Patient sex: F
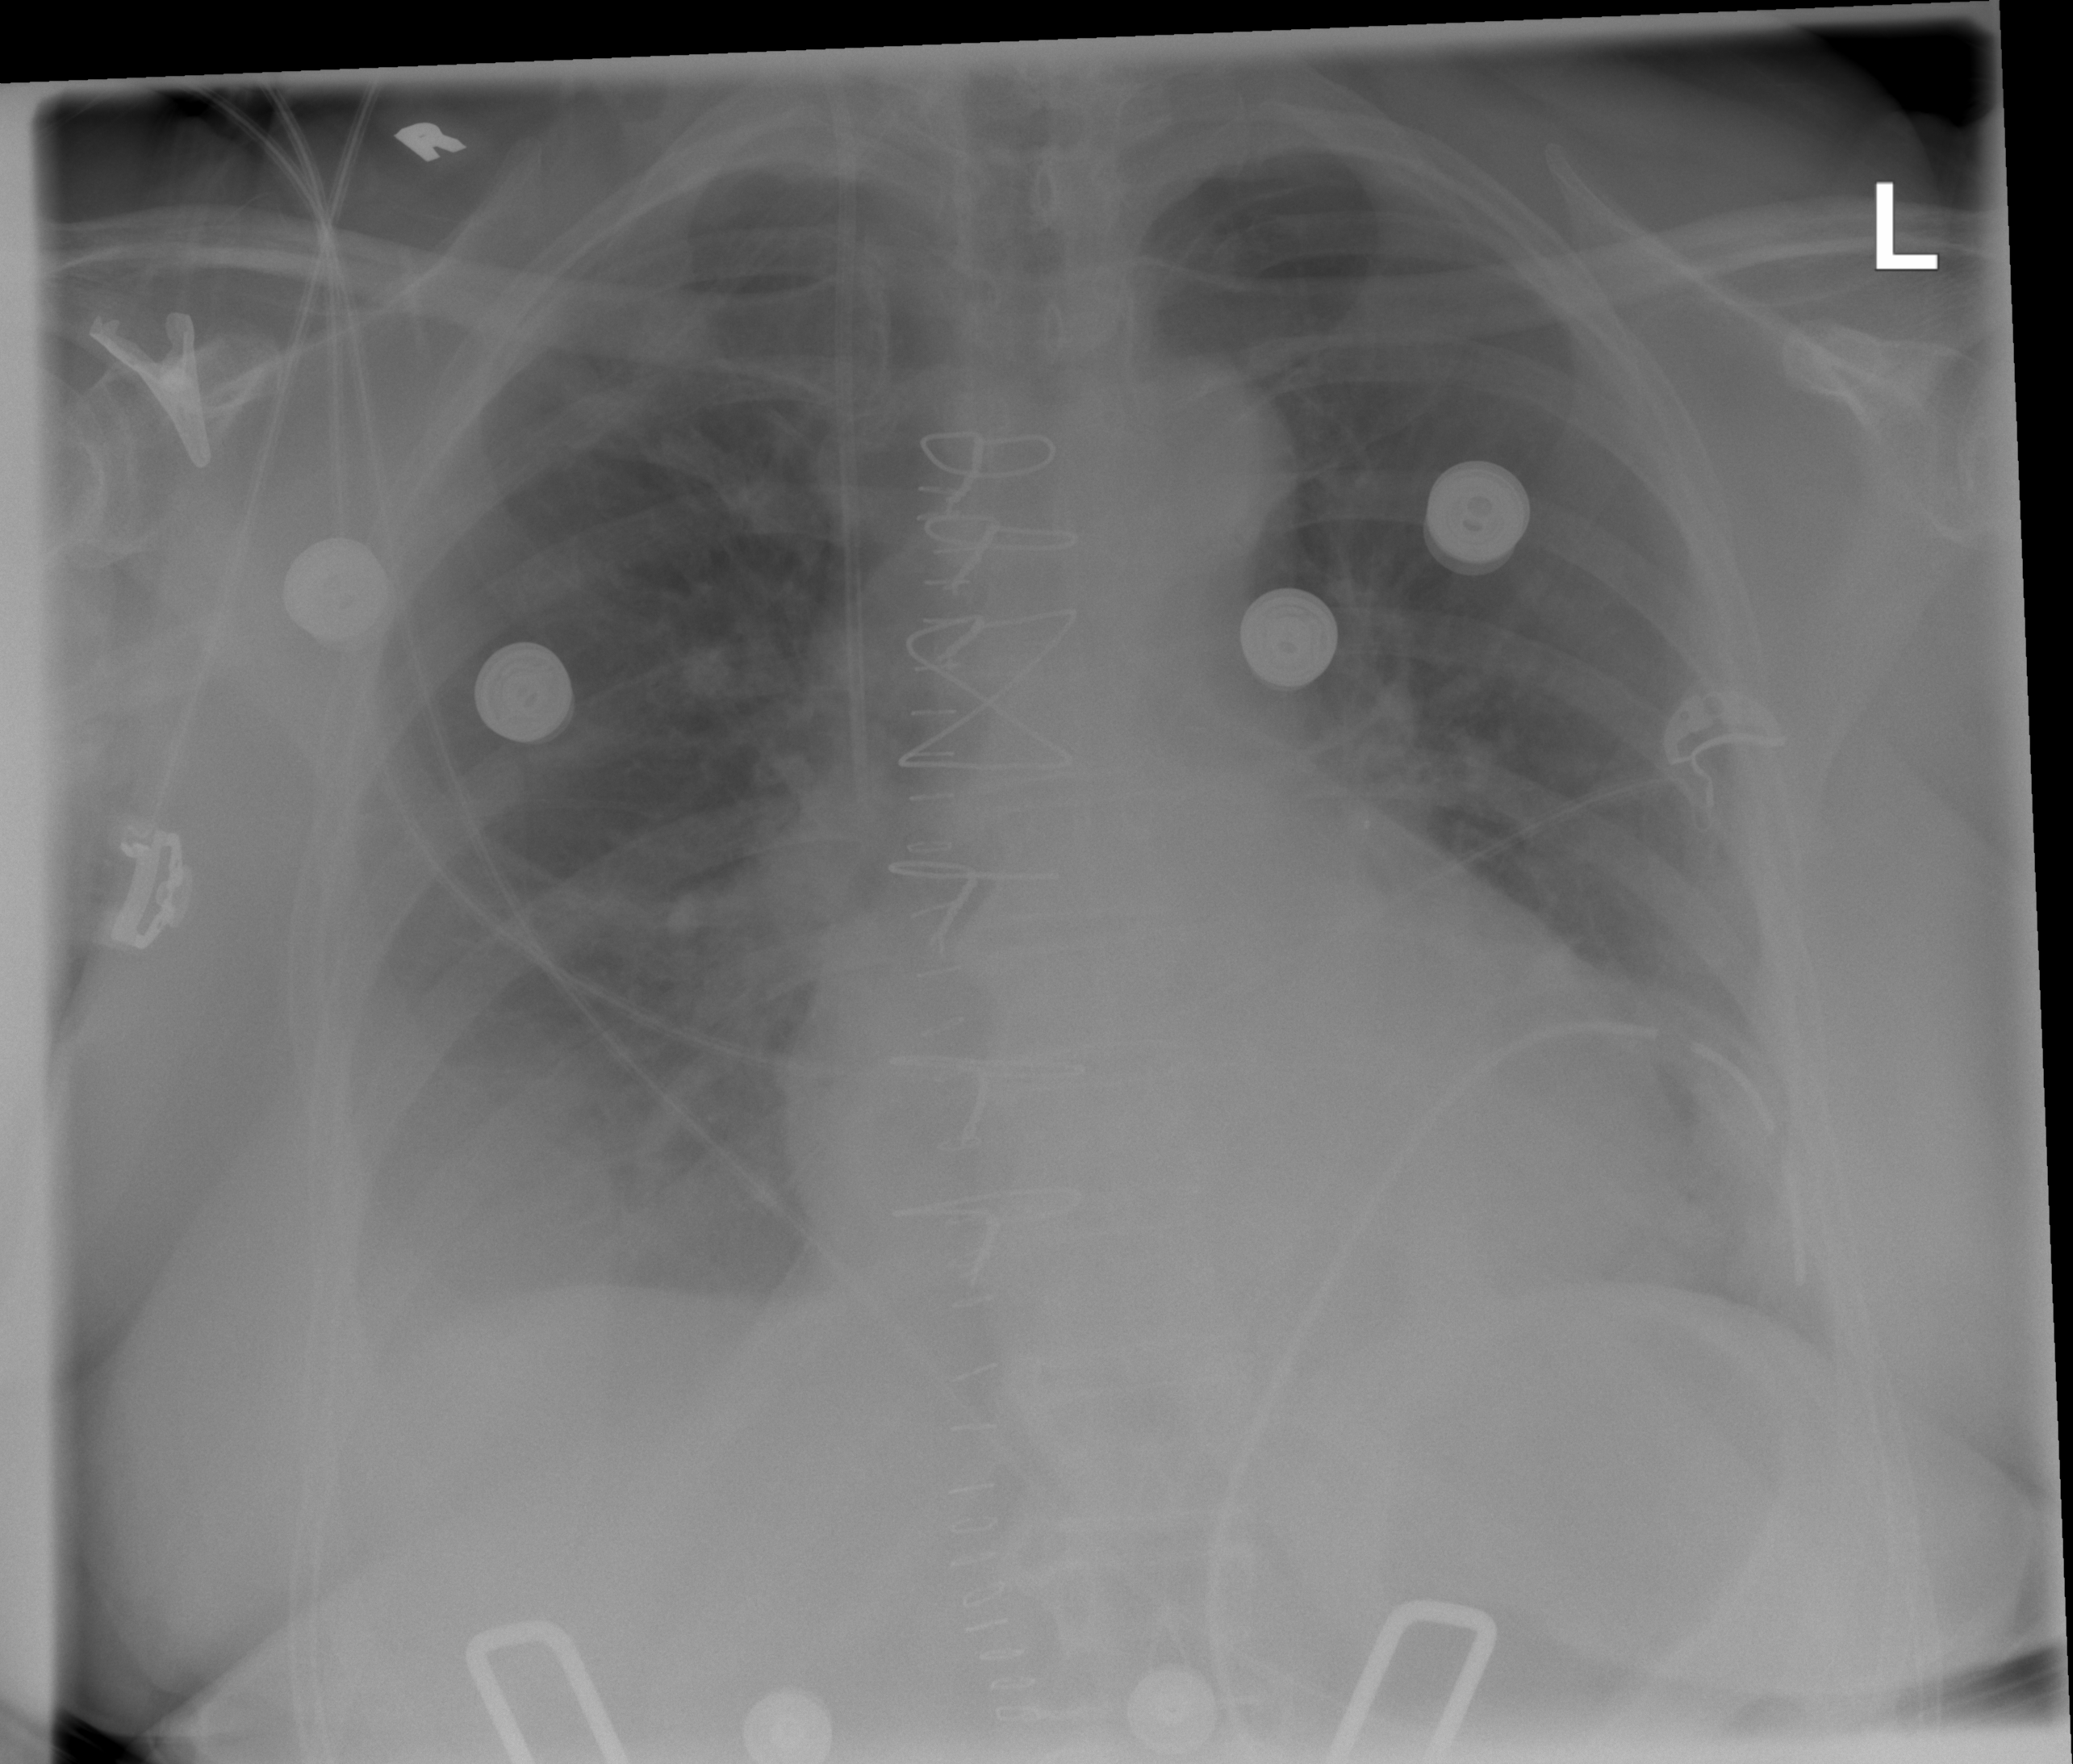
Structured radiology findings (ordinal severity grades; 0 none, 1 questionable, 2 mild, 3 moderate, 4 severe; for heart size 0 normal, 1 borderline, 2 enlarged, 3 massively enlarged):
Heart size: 0
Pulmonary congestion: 0
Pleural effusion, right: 0
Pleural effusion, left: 0
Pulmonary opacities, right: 0
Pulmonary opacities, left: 0
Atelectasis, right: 0
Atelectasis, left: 2